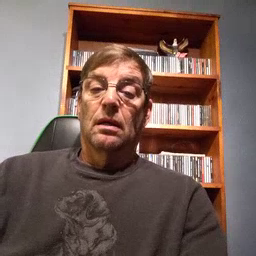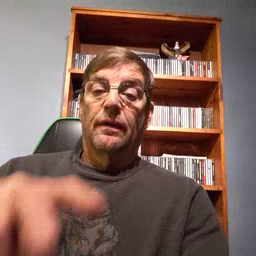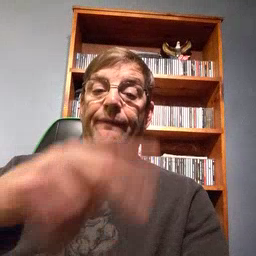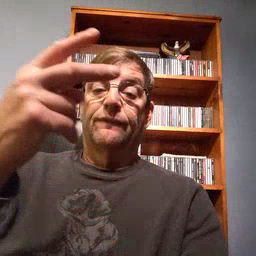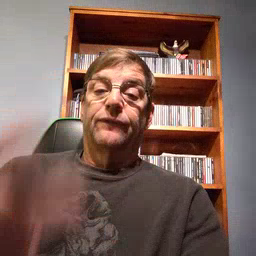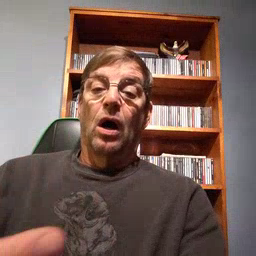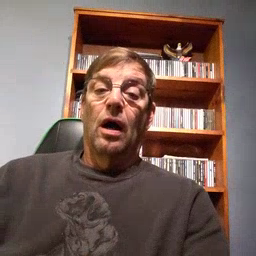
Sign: fall